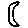
Label: moon